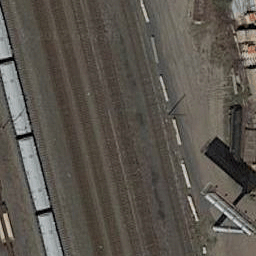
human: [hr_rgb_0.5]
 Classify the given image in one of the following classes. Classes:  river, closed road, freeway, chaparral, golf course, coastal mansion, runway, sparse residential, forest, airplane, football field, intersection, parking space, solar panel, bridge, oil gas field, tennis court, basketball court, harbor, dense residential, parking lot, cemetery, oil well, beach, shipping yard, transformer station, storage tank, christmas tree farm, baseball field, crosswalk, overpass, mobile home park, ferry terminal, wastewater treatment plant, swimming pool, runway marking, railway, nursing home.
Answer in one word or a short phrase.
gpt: railway